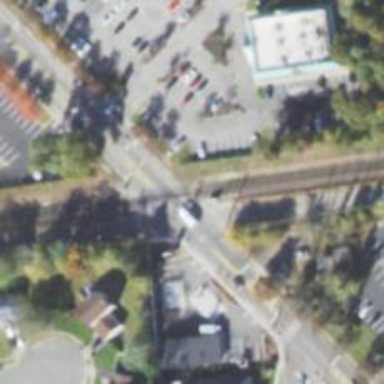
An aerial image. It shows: Railway crossing.